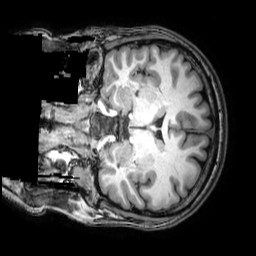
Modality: T1w
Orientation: coronal
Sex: male
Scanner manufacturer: philips
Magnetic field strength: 3 T
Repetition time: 0.008165 s
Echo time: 0.00374 s